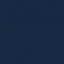
Land use / land cover: SeaLake